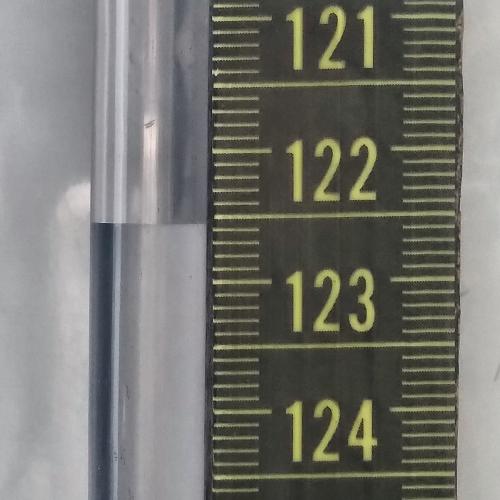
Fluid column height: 122.6 cm